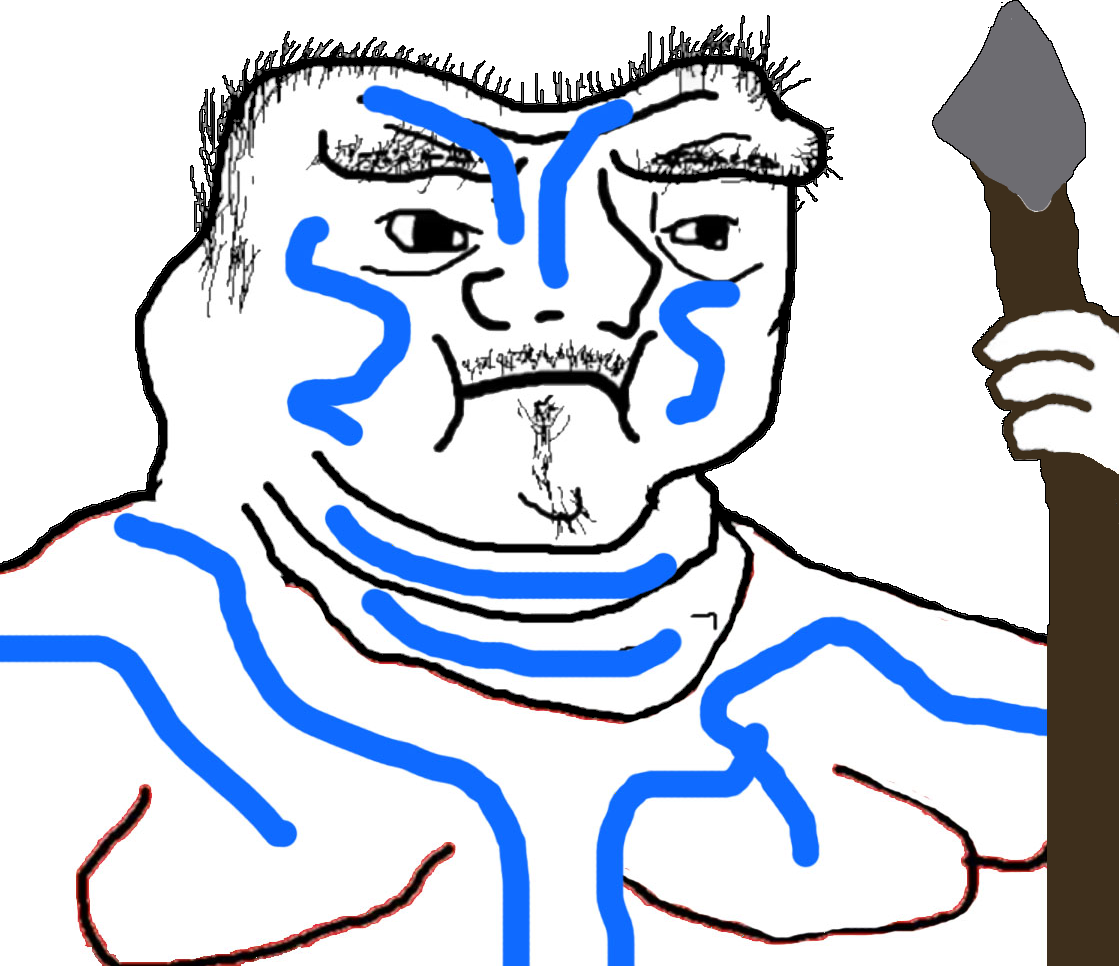
Label: 5_Brainlet